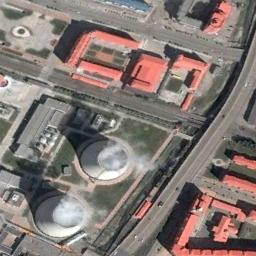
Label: thermal_power_station